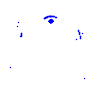
Particle: electron